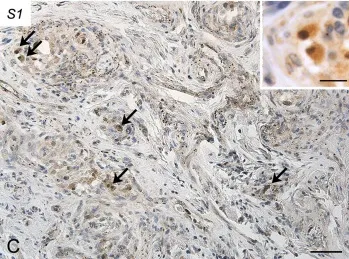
Immunohistochemitries for nucleocapsid ; 50 microm Inserts: high magnification of positive type I cells. Scale Bar: 15 microm.
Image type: pathology (immunostaining)